Question: I am using Azure Functions to host apis and Angular as front end. I am facing issues with Chrome PreFlight [OPTIONS] request which gets 400 Bad request Error.

It works on my Dev Machine. I do not see any pre flight errors.
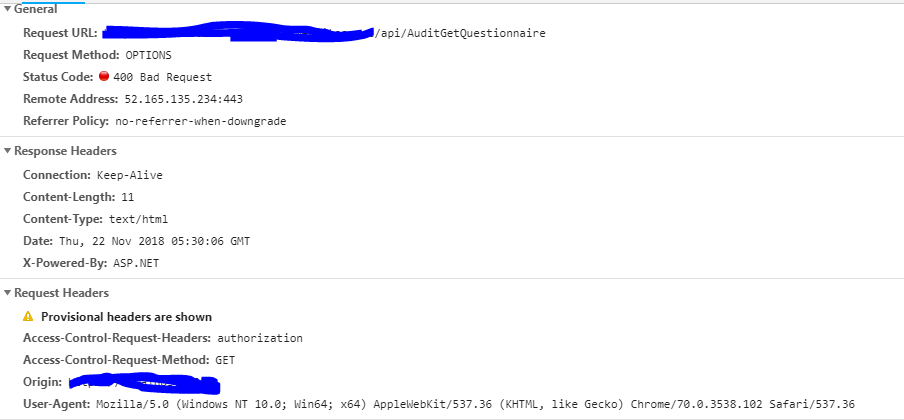
Answer: You need to go to Platform Features tab -> Click on CORS and add your FrontEnd URL to the list of Allowed Origins.
<URL>